Question: I am trying to add a group to Azure SQL database. I am logged in active directory admin.
'''
CREATE USER [$G(AUS)-DataengineeringTeam] FROM EXTERNAL PROVIDER;
GO
'''
Result
> '$G(AUS)-DataengineeringTeam' is not a valid login or you do not have permission.
Something like below works fine
'''
CREATE USER [azure-sandbox-reader] FROM EXTERNAL PROVIDER;
'''
GO
The group exists in Azure AD.

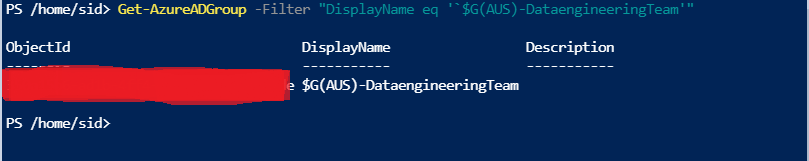
Answer: There are limitations on the characters you can use in the name of an AD Group or user.
Characters allowed
A - Z
a - z
0 - 9
' . - _ ! # ^ ~
You will be able to create the group from Azure portal, but the limitations apply while using the names from PowerShell, T-SQL or CLI.
If you need to use the AD objects programmatically, please use the allowed characters suggested above.
In case if you want to grant the above group access, then you need to follow any below 2 steps:
1. Create another group and add the $ grp in the newly created grp. And give access to the newly created grp in database
2. make the DL AD admin of server as you would be able to browse the group: but this is a security risk as you would be giving Admin rights